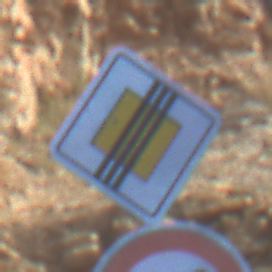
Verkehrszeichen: EndeVorfahrtsstrasse
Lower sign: Geschwindigkeit120
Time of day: MorningAfternoon
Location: Outdoor (Nature)
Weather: Clear
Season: NotSpecified
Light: Natural